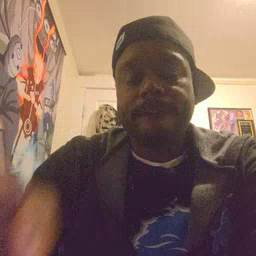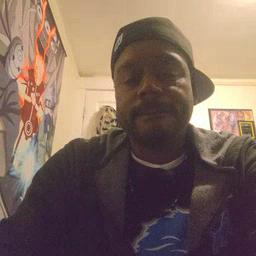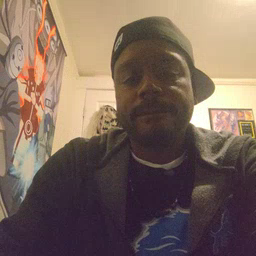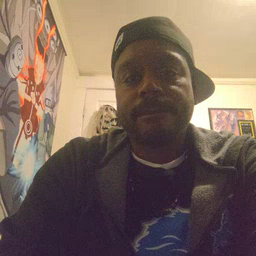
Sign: dance